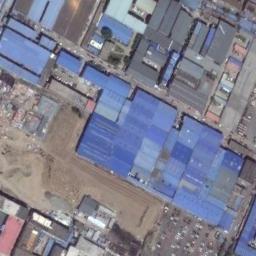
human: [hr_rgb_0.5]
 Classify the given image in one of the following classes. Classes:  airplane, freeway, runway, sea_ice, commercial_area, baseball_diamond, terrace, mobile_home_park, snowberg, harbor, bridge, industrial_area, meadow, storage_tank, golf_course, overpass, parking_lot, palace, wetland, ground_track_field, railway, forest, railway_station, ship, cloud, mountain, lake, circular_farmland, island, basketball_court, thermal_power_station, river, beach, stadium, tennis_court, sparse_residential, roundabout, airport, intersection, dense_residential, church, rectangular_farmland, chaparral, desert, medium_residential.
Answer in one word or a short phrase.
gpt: industrial_area